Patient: sex F, age 60
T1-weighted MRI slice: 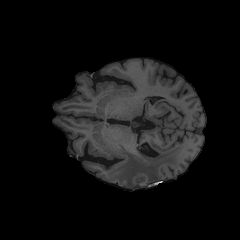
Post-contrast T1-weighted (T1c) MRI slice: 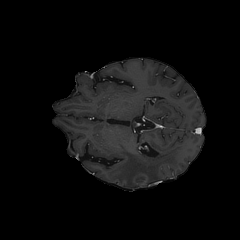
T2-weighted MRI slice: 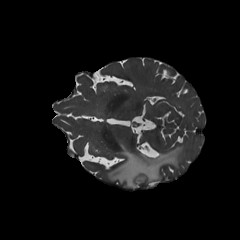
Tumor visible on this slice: yes
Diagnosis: Glioblastoma, IDH-wildtype
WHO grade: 4